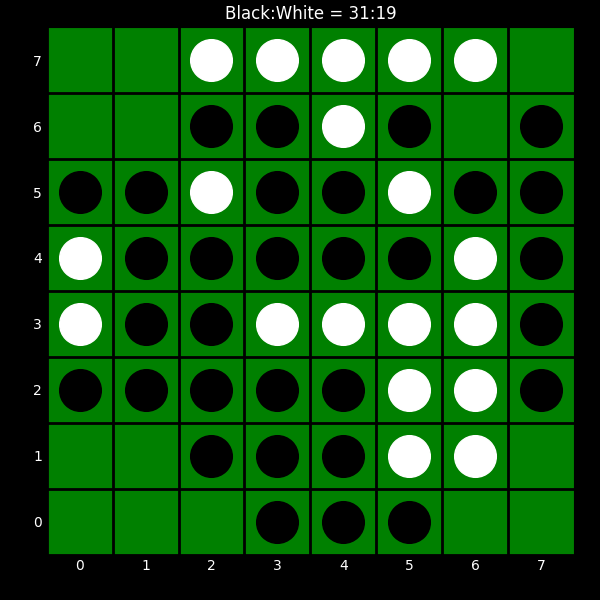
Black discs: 31
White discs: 19